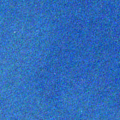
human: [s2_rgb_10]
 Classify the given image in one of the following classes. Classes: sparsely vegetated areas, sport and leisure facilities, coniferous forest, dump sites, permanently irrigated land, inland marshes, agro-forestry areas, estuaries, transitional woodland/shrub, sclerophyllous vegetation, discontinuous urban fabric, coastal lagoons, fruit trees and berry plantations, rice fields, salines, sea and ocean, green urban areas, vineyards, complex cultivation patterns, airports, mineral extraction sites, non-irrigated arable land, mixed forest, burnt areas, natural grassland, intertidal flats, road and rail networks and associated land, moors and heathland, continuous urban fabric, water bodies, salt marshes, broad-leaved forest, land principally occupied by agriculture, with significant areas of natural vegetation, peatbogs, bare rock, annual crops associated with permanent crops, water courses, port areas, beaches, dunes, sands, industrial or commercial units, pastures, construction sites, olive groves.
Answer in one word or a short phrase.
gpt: sea and ocean